Interaction volume radius: 10 \u00c5
Interaction volume height: 20 \u00c5
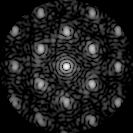
Disorder parameter: 0.3127